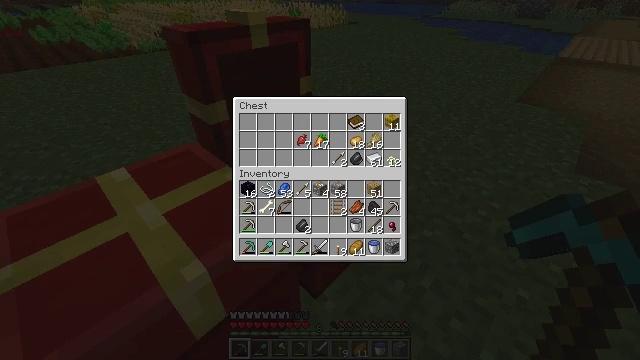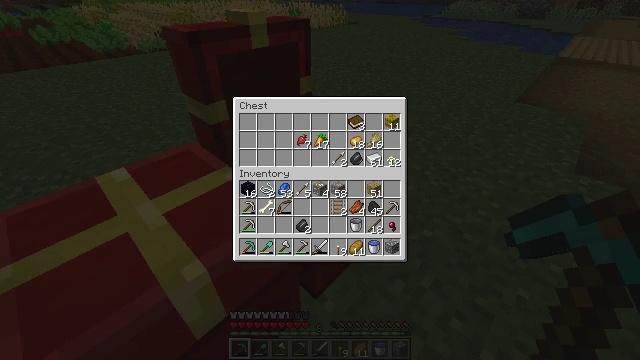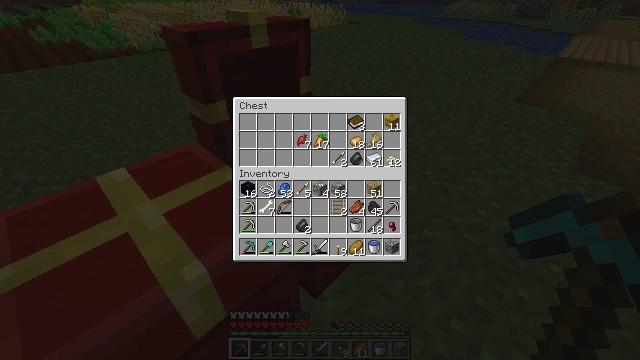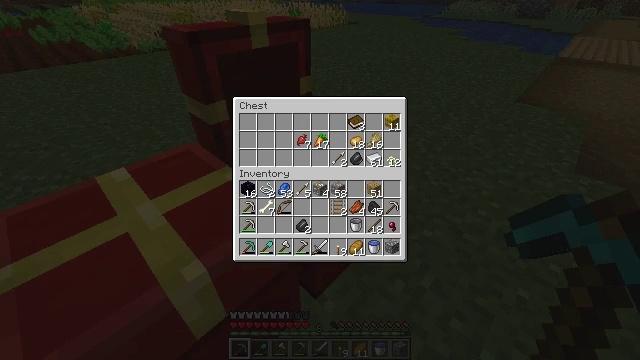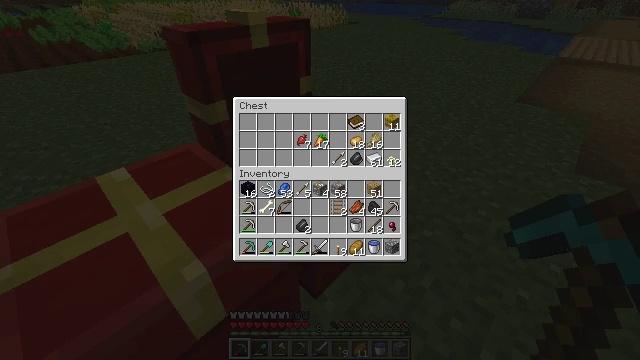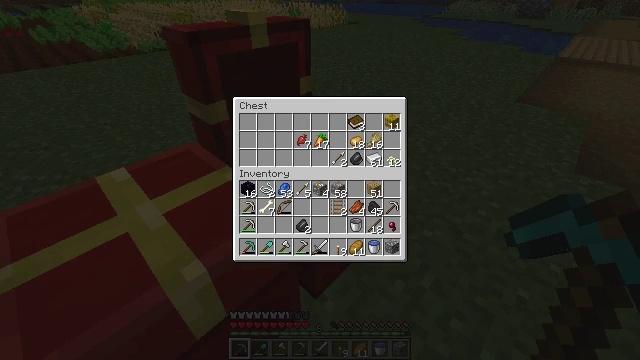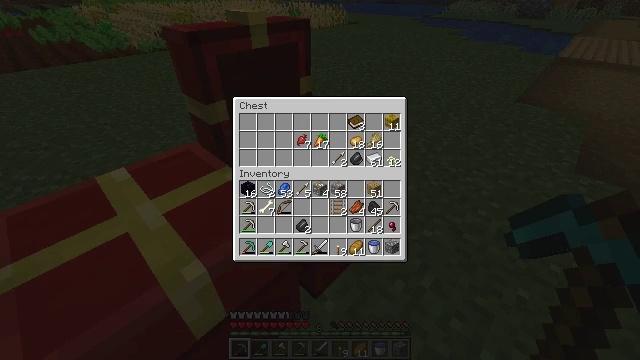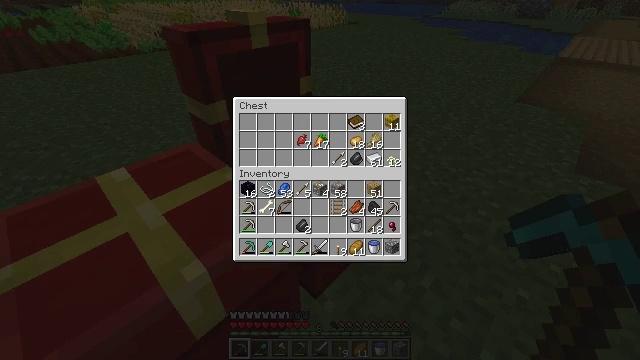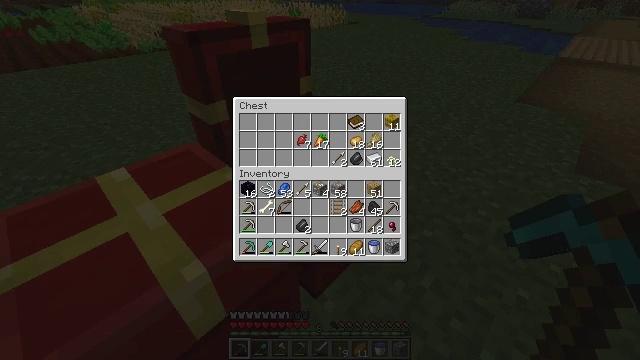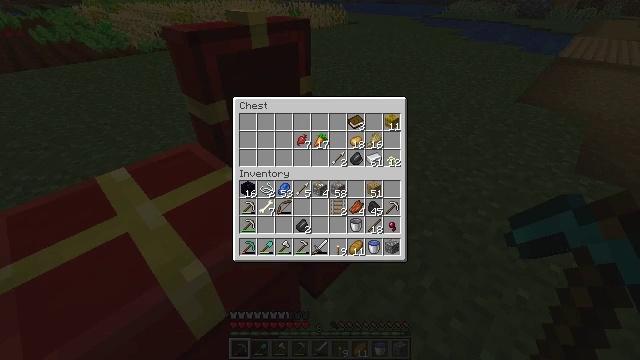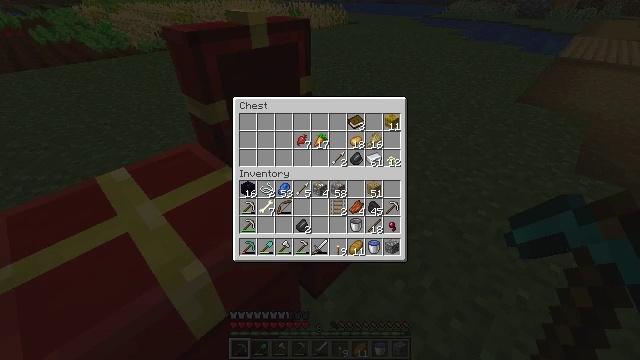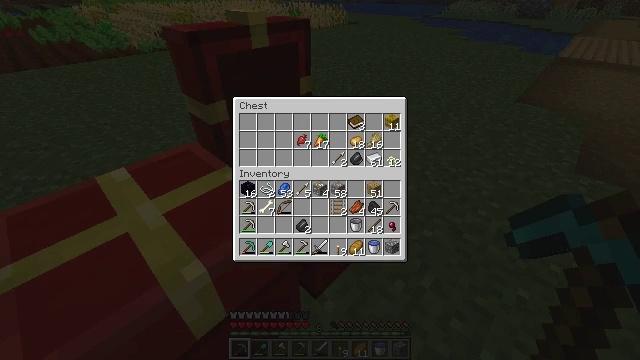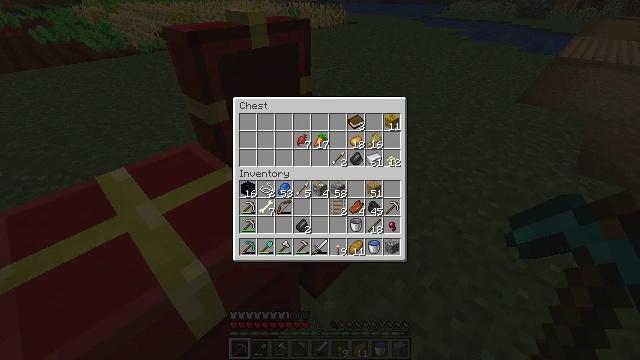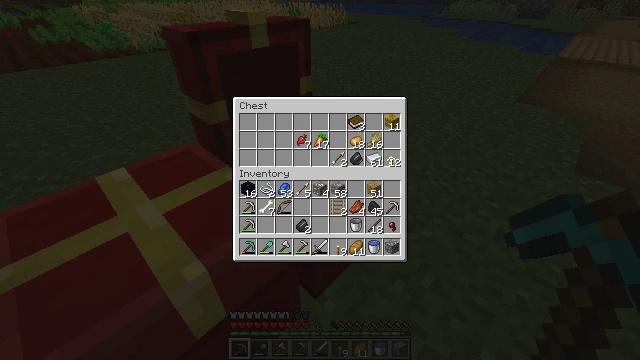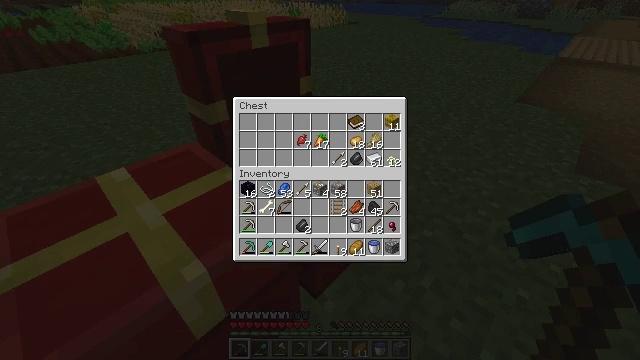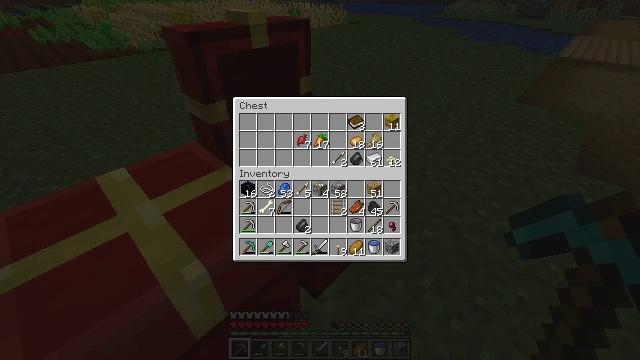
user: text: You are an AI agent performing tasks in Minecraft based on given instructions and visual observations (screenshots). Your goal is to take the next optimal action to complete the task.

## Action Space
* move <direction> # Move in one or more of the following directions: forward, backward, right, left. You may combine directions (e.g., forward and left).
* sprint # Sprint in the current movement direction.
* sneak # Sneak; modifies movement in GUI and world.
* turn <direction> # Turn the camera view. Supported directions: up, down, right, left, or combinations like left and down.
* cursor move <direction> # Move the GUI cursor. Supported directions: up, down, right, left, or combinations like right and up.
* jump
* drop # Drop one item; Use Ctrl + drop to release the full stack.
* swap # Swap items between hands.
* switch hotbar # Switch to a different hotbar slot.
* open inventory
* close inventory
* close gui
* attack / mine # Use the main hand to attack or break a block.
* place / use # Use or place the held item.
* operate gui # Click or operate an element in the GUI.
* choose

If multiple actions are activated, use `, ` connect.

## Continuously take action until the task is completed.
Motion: motion action
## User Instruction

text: Obtain an enchanting table using obsidian, diamonds, and a book.
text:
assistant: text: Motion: no_op
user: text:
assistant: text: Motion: no_op
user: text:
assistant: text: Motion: no_op
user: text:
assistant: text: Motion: no_op
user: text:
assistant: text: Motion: no_op
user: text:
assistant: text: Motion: no_op
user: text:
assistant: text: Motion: no_op
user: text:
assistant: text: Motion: no_op
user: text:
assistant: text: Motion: no_op
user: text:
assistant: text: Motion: no_op
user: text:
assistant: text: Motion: no_op
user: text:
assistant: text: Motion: no_op
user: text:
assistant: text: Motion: no_op
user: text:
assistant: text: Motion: no_op
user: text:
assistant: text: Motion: no_op
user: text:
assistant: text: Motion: no_op
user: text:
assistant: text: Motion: no_op
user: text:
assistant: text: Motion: no_op
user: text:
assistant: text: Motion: no_op
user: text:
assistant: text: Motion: cursor move up
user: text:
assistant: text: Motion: cursor move up
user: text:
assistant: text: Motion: no_op
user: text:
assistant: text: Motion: cursor move up
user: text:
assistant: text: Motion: no_op
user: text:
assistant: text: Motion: cursor move up
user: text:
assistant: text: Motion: no_op
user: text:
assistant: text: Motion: no_op
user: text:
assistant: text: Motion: no_op
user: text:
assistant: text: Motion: no_op
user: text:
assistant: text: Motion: operate gui